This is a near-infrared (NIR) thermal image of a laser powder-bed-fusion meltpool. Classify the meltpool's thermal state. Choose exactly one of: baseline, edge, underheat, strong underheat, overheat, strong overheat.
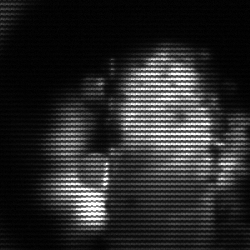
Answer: strong underheat